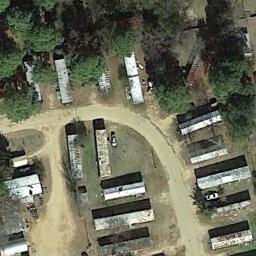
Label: mobile_home_park